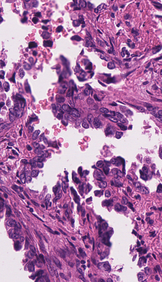
Tumor epithelial tissue: yes
Tumor-associated stroma tissue: yes
Normal tissue: no